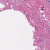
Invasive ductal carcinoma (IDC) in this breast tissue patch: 0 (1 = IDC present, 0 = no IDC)